Field crop: maize
Growth stage: 1
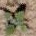
Species: chenopodium